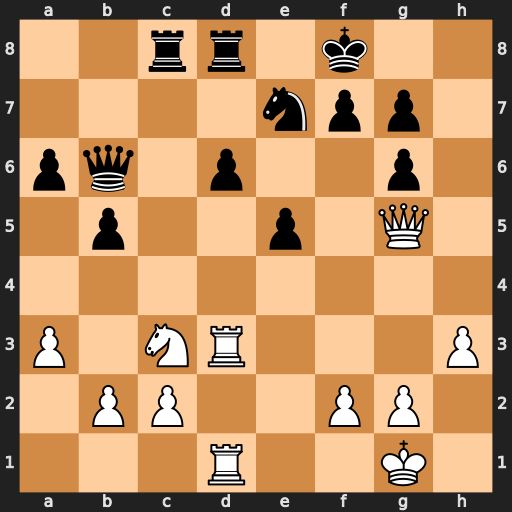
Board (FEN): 2rr1k2/4npp1/pq1p2p1/1p2p1Q1/8/P1NR3P/1PP2PP1/3R2K1
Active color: w
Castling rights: -
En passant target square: -
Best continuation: Qxe7+ Kxe7 Nd5+ Ke6 Nxb6